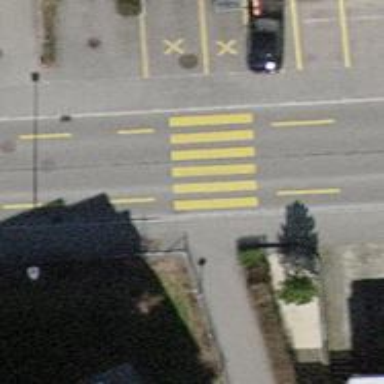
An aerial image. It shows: Marked footway crossing with zebra markings.